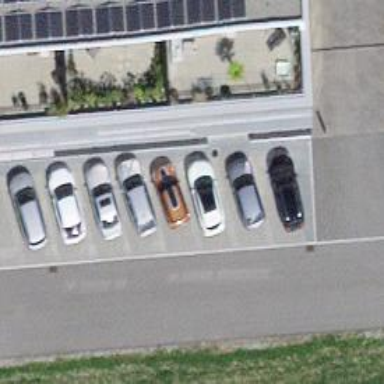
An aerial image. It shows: Parking area with surface.